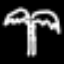
Label: palm tree